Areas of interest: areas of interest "Swimming Pool"
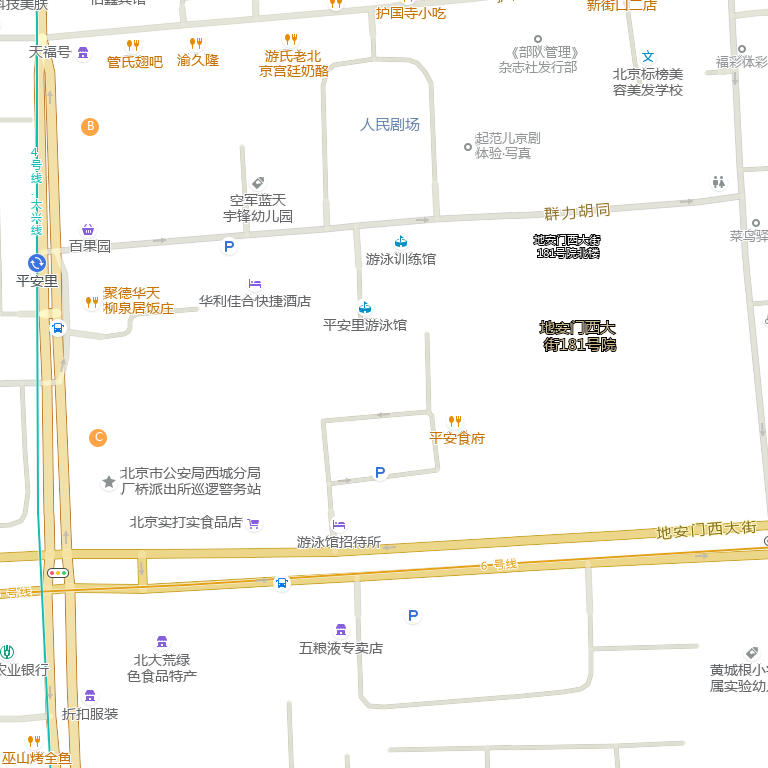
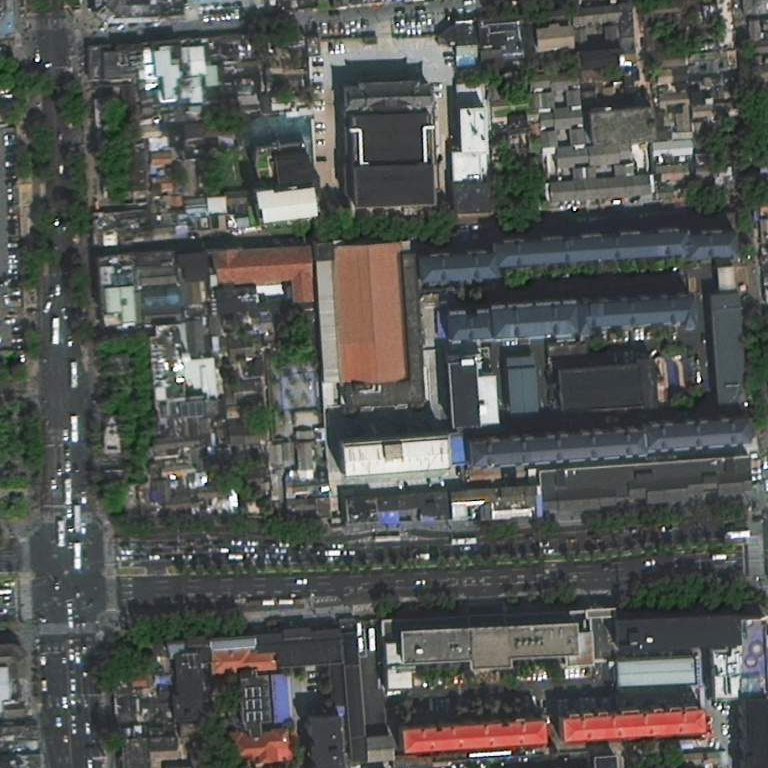